Question: Using the diamonds data set and the following code I created the fig below.
'''
ggplot(diamonds[diamonds$color == c("D", "E", "F"),], aes(x=carat, y=price, shape = color, color=cut)) +
geom_point()
'''

I am trying to change the legend labels (not titles) to something other than they currently are.
I have been trying the code (below) for a single legend
'''
ggplot(diamonds[diamonds$color == c("D", "E", "F"),], aes(x=carat, y=price, shape = color, color=cut)) +
geom_point() +
scale_shape_manual(lables = c("DDD", "EEE", "FFF"))
'''
But get this error:
'''
Error in discrete_scale(aesthetic, "manual", pal, ...) :
unused argument (lables = c("DDD", "EEE", "FFF"))
'''
How do you specify the legend to be altered when there are two?
Thanks
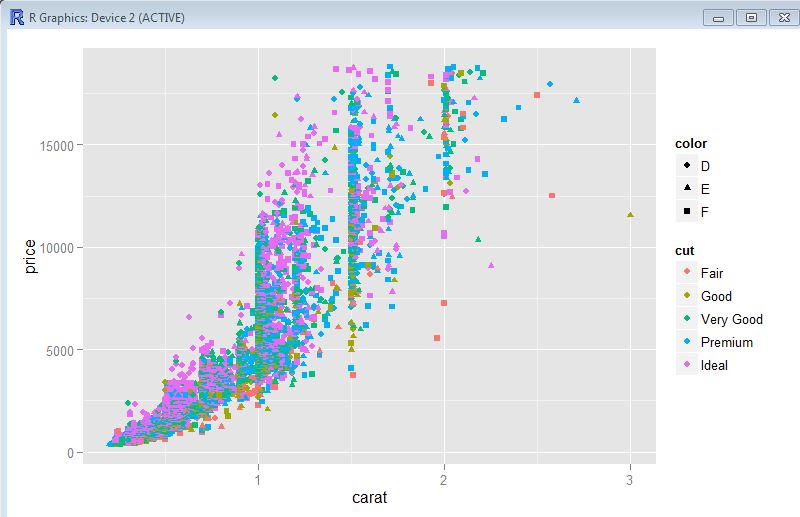
Answer: Or you can use factor to change label of each level
'''
diamonds2 <- diamonds[diamonds$color == c("D", "E", "F"),]
diamonds2$color <- factor(diamonds2$color, levels = c('D', 'E', 'F'), labels = c("DDD", "EEE", "FFF"))
ggplot(diamonds2, aes(x=carat, y=price, shape = color, color=cut)) +
geom_point()
'''